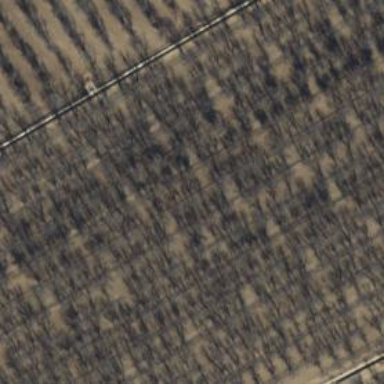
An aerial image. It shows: Orchard.